Question: I'm trying to change the button background color on Sencha Architect 2
I tryied use cls, but it don't worked, I named the cls and used it on a css file, this is the simple script:
.btn //this is my cls name
{
background-color:red;
}
Here a screen of the named cls:

Thanks for the help =)
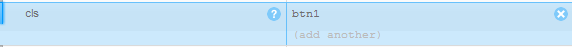
Answer: Okay, You can just mention "Background" instead of "Background-color" ( or ) you can change the button color using inline "style" property under config. You just need to select the button --> Go to Config Panel --> Search for style property -> and type "background: red"